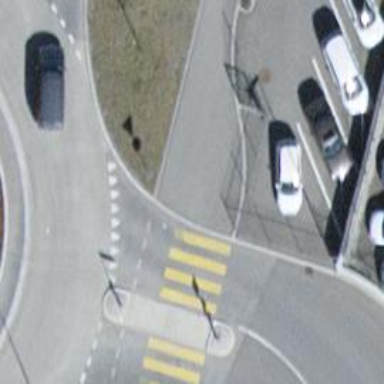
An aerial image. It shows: Road with "give way" sign.